Contrast-enhanced CT slice 129 of 192
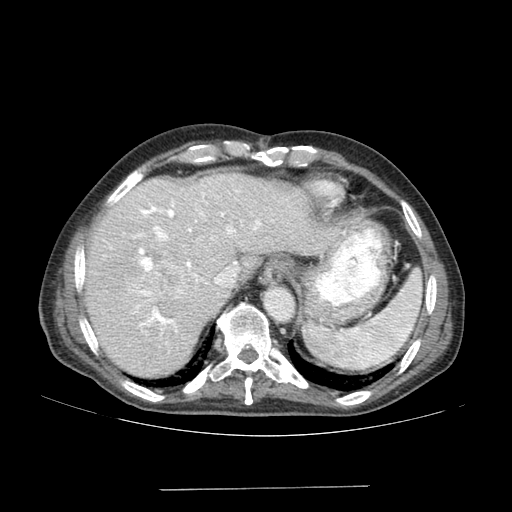
Segmented voxel counts for this case:
Liver: 988056 voxels
Tumor mass: 16017 voxels
Portal vein: 24965 voxels
Abdominal aorta: 1919 voxels